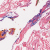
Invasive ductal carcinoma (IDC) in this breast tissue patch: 0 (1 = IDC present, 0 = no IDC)